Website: macys
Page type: customer-info-address
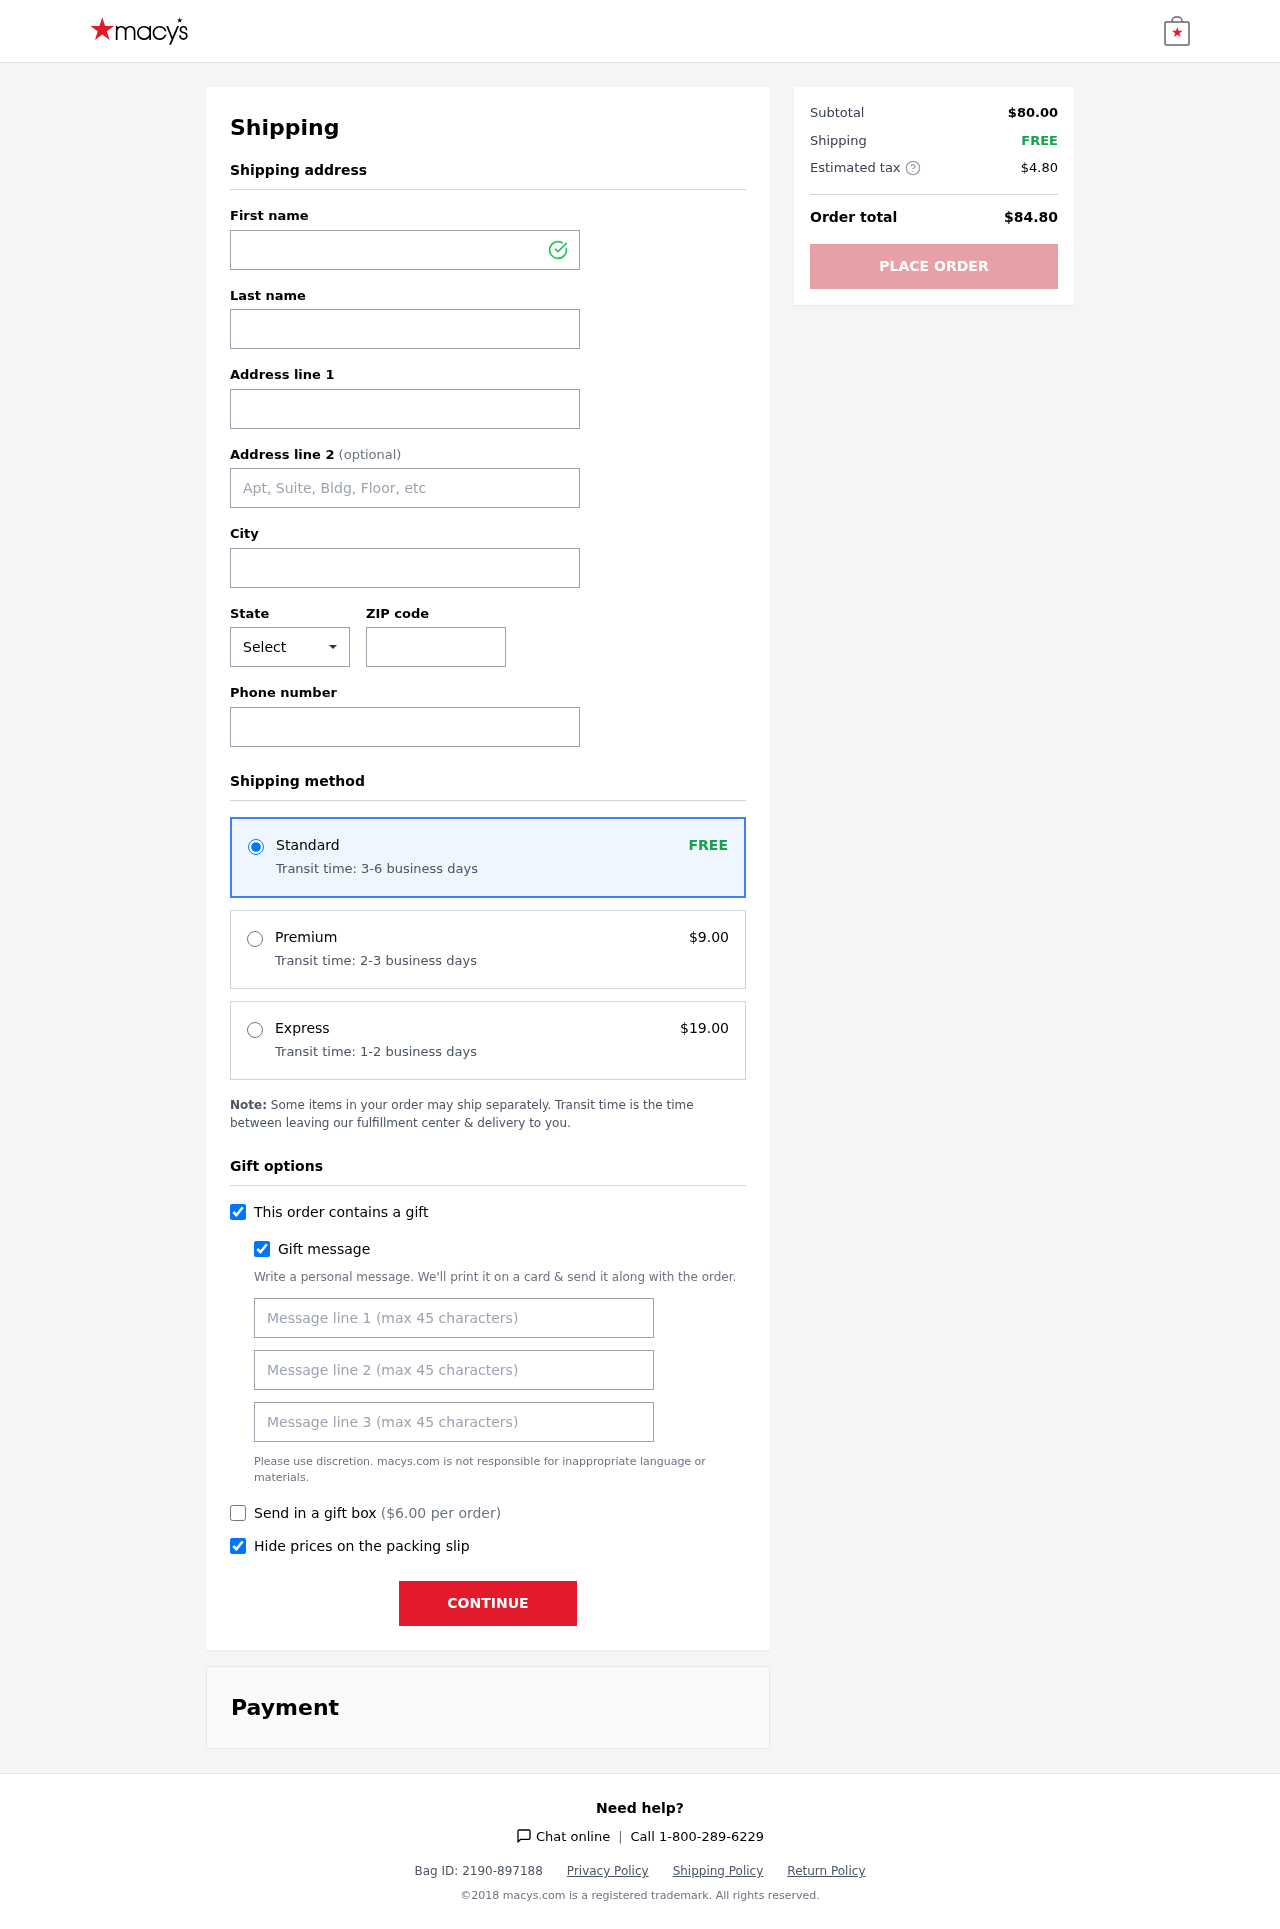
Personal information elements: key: PII_CITY
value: New Todd
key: PII_FIRSTNAME
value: John
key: PII_GIFT_MESSAGE
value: Hey Lisa, I know how much you love cozying up your space, so I thought this would add a perfect touch to your bedroom. Can’t wait to see how it brightens up your new place! Enjoy!  John
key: PII_LASTNAME
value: Frazier
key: PII_PHONE
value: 2659023408
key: PII_POSTCODE
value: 96578
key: PII_STATE_ABBR
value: UT
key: PII_STREET
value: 94098 Chan Curve Apt. 636
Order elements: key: ORDER_SHIPPING_STANDARD
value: FREE
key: ORDER_SHIPPING_STANDARD_TIME
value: Transit time: 3-6 business days
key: ORDER_SHIPPING_PREMIUM
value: $9.00
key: ORDER_SHIPPING_PREMIUM_TIME
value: Transit time: 2-3 business days
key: ORDER_SHIPPING_EXPRESS
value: $19.00
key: ORDER_SHIPPING_EXPRESS_TIME
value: Transit time: 1-2 business days
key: ORDER_GIFT_BOX_FEE
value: $6.00
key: ORDER_SUBTOTAL
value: $80.00
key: ORDER_SHIPPING_COST
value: FREE
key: ORDER_TAX
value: $4.80
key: ORDER_TOTAL
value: $84.80